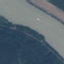
Label: River